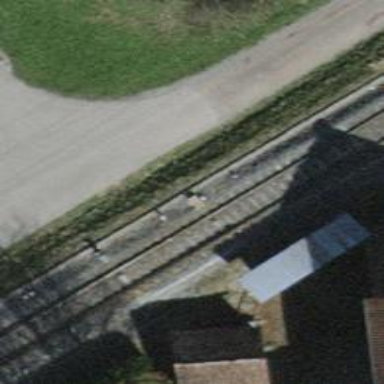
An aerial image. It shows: Railway switch.